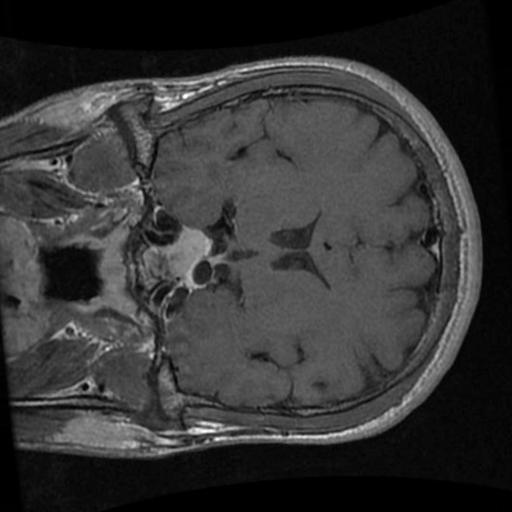
Label: brain_tumor